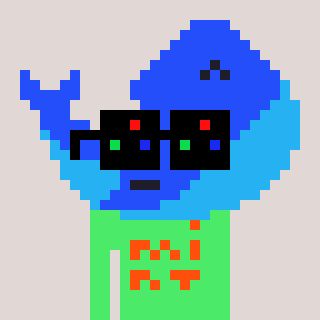
a pixel art character with square black sunglasses, a whale-shaped head and a teal-colored body on a warm background